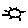
Label: sun